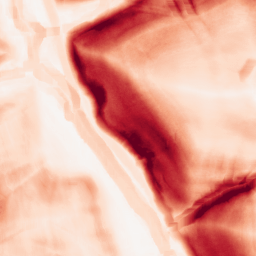
Category: morphological
Decomposition family: morphological_gradient
Decomposition parameters: size: 10
shape: square
Upsampling method: bicubic_16x
Upsampling parameters: scale: 16
Upsampling scale: 16